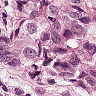
Metastatic tissue present: yes